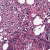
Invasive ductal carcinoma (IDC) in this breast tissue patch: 0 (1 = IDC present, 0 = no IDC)